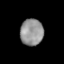
Tissue: lung
Cell type: Epithelial cells
Senescence score: 0.1899
Nuclear area (px): 605
Mean DAPI intensity: 146.131